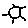
Label: sun